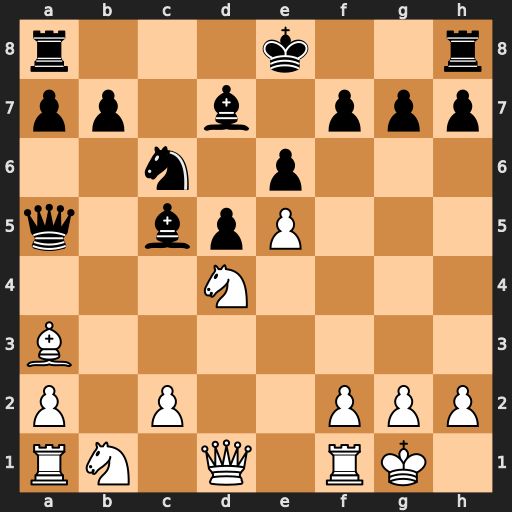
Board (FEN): r3k2r/pp1b1ppp/2n1p3/q1bpP3/3N4/B7/P1P2PPP/RN1Q1RK1
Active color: w
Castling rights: kq
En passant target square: -
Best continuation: Nb3 Qxa3 Nxa3